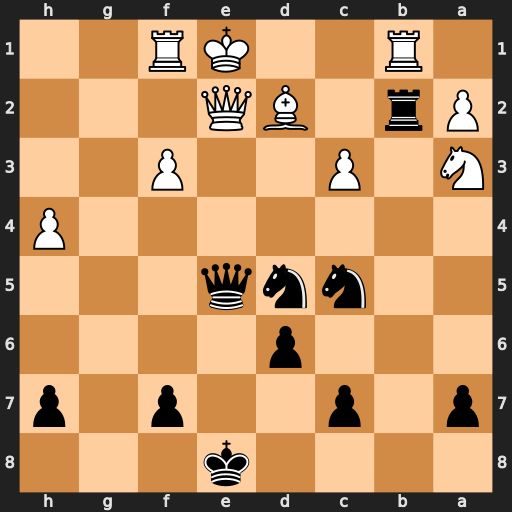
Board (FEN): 4k3/p1p2p1p/3p4/2nnq3/7P/N1P2P2/Pr1BQ3/1R2KR2
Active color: b
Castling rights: -
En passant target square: -
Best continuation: Nd3+ Kd1 Nxc3+ Bxc3 Qxe2#